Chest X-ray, PA view. Patient: 52 years old, sex F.
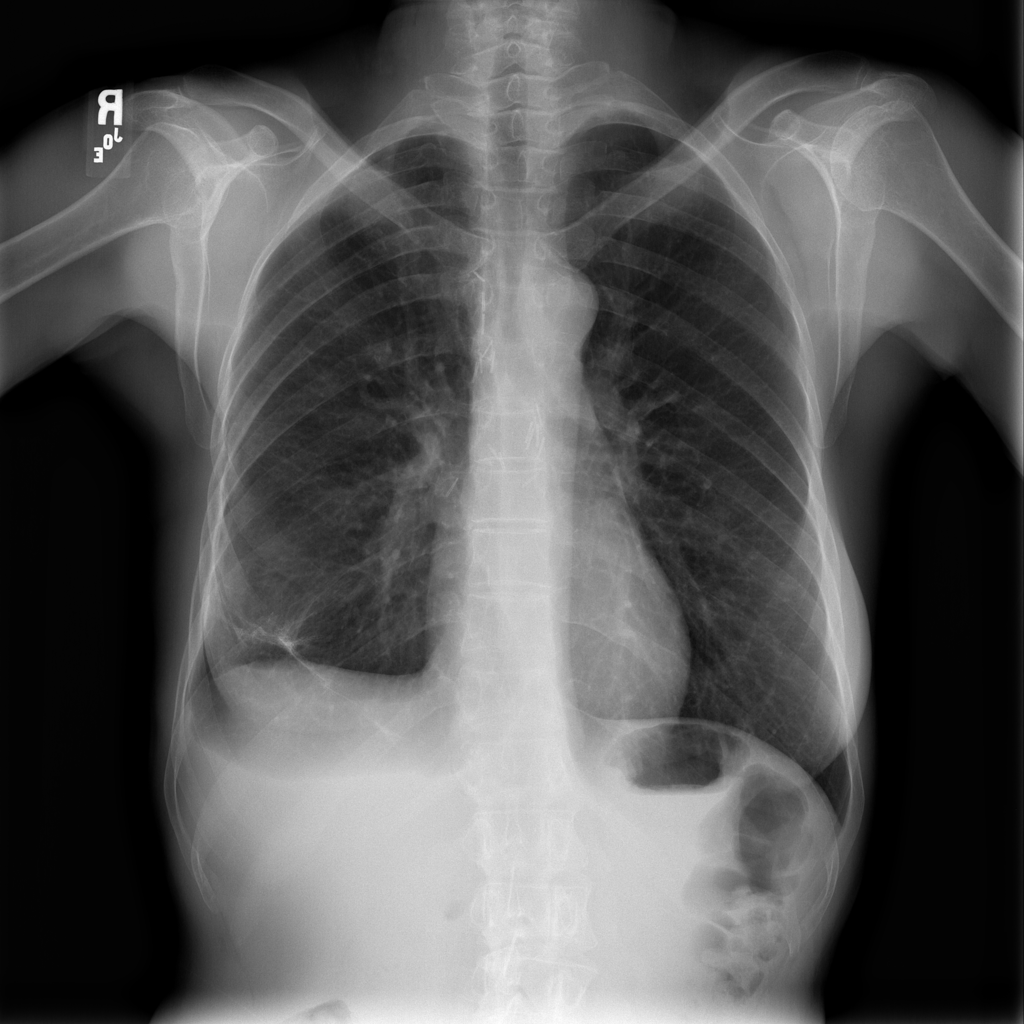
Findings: Mass